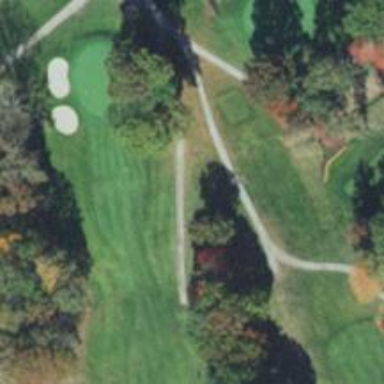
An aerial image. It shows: Well-maintained path used for golfing.